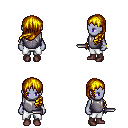
a pixel art fantasy rpg character, female body template, dark elf, purple skin, steel chest armor, white pants, blonde left-swept hairstyle, bracelets, maroon shoes, dagger, four views (front, back, left, right), 2x2 character sprite sheet, small pixel art, hard edges, no anti-aliasing